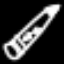
Label: pencil